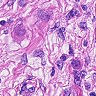
Metastatic tissue present: yes